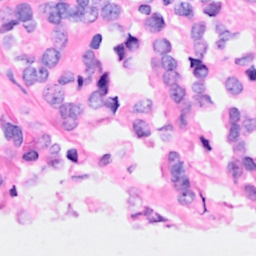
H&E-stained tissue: Breast